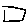
Label: square